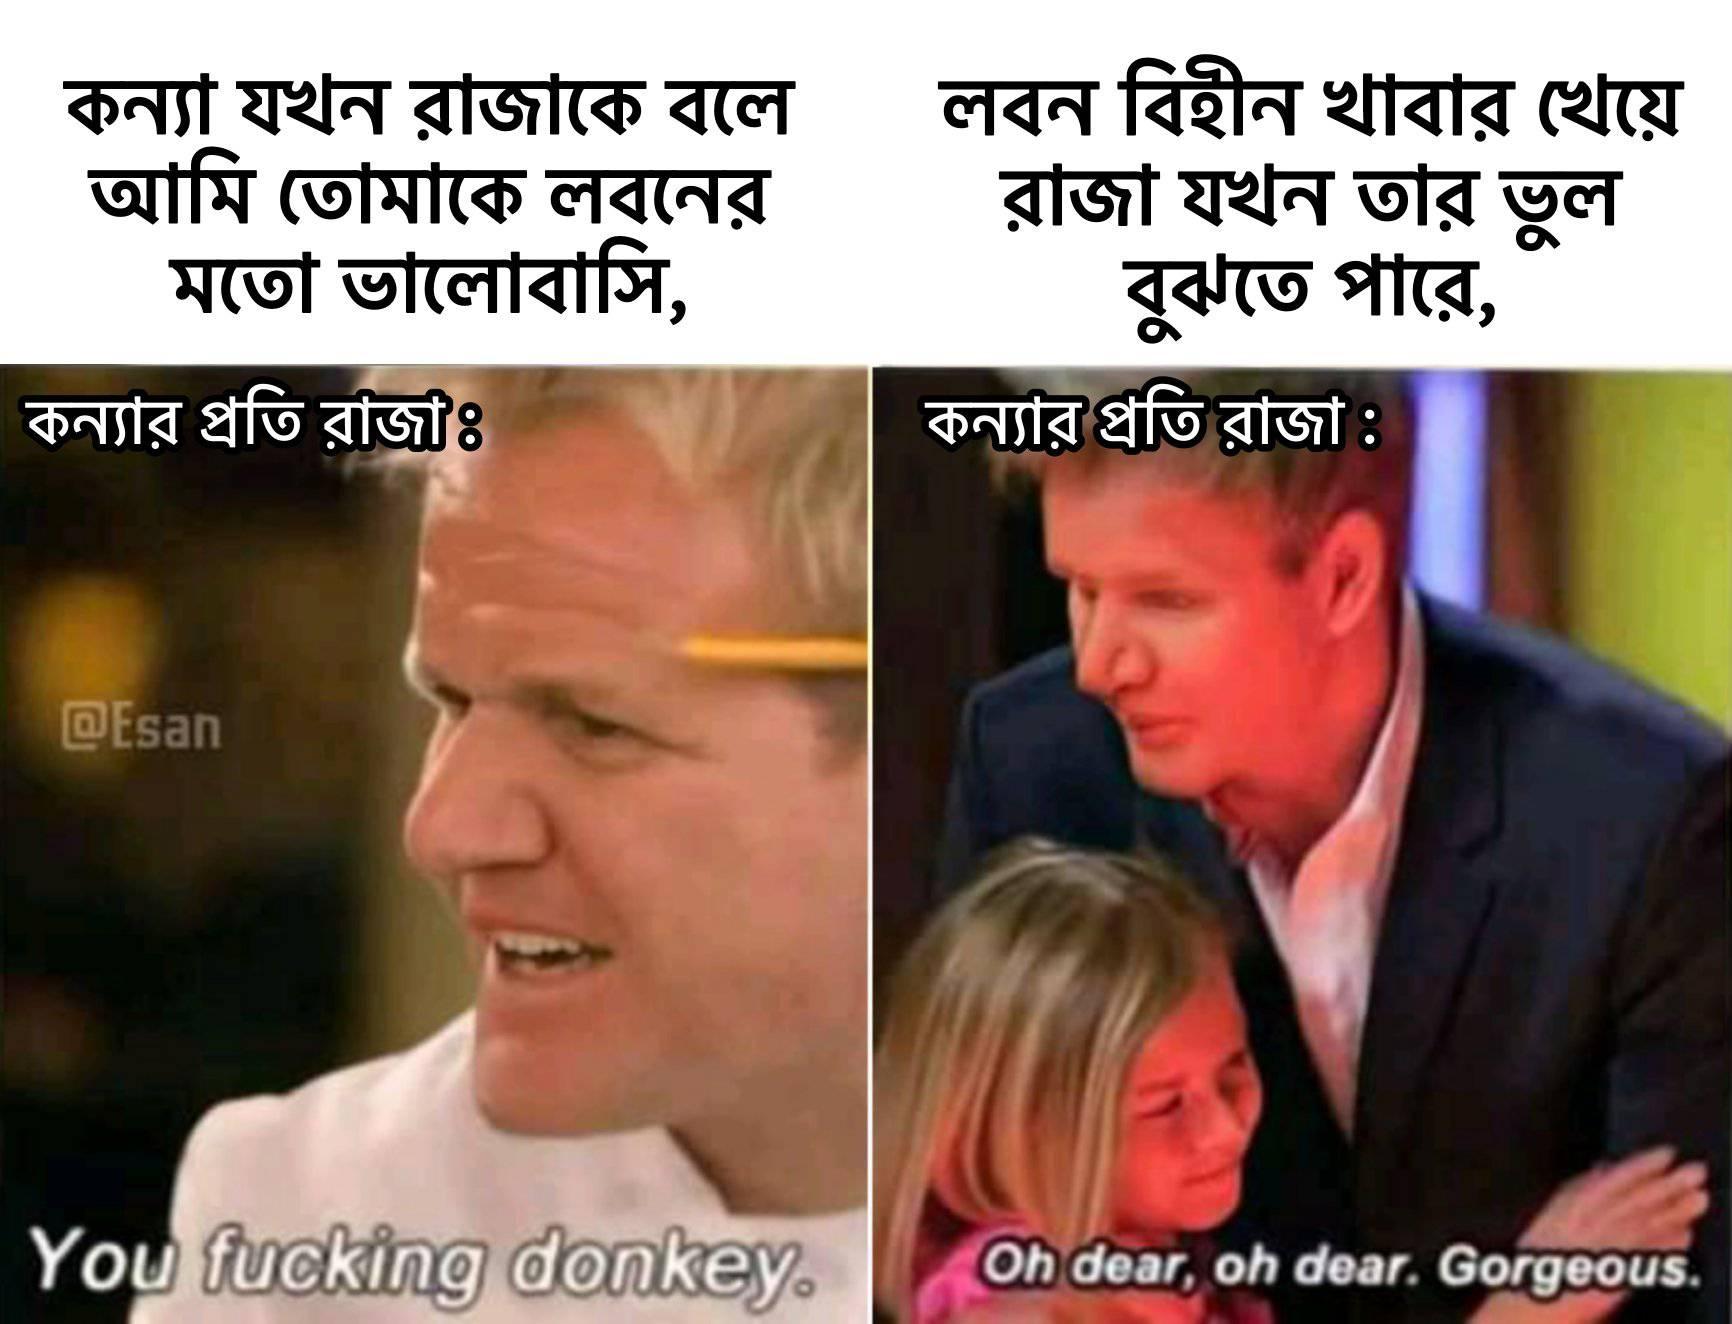
Caption: কন্যা যখন রাজাকে বলে আমি তোমাকে লবনের মতো ভালোবাসি ,    কন্যার প্রতি রাজা :     You fucking donkey    লবণ বিহীন খাবার খেয়ে রাজা যখন তার ভুল বুঝতে পারে,    কন্যার প্রতি রাজা:     Oh dear, oh dear. Gorgeous.
Label: non-hate